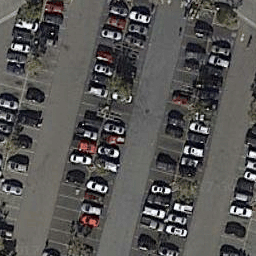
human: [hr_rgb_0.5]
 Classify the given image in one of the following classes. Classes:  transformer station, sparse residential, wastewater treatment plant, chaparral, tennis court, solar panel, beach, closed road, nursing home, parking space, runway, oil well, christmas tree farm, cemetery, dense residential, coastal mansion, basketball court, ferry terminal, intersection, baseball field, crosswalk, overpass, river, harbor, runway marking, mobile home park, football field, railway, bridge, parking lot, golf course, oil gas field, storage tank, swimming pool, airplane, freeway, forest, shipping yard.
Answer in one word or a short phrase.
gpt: parking lot